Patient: sex M, age 68
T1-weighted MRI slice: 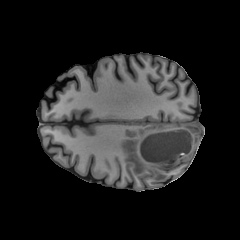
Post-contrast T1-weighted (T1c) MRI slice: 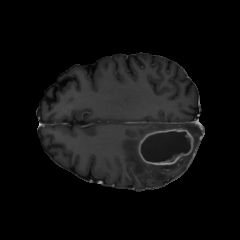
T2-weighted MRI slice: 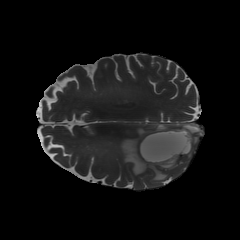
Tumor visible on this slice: yes
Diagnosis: Glioblastoma, IDH-wildtype
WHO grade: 4